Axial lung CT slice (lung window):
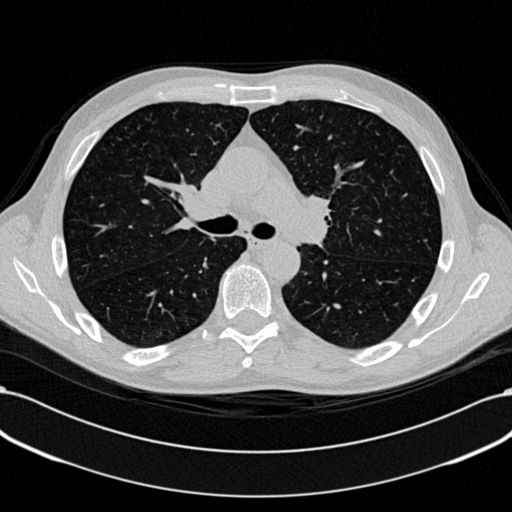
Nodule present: no